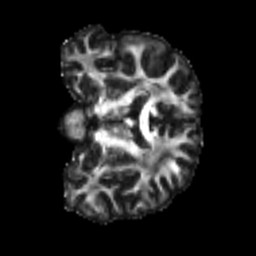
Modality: FA
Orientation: coronal
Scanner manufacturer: siemens
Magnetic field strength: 3 T
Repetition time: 4 s
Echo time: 0.0594 s